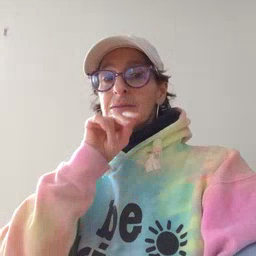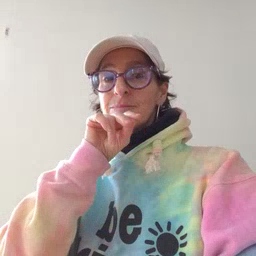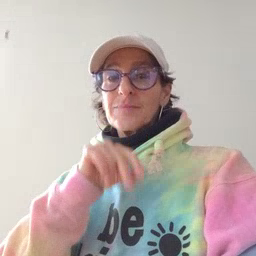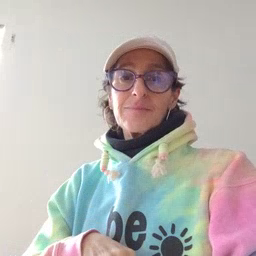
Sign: duck